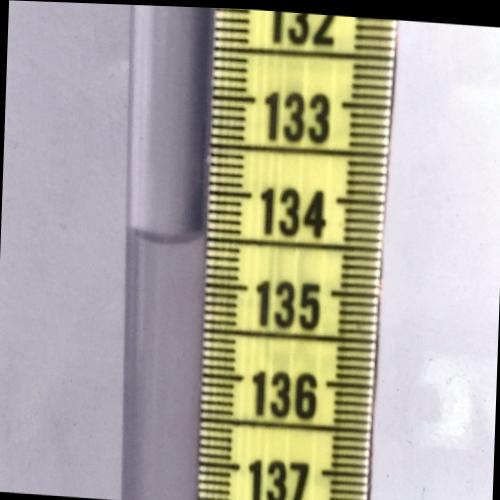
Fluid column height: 134.5 cm